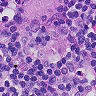
Metastatic tissue present: yes